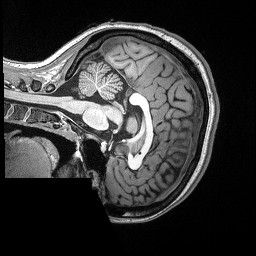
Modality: T1w
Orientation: sagittal
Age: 19
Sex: female